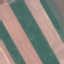
Label: AnnualCrop